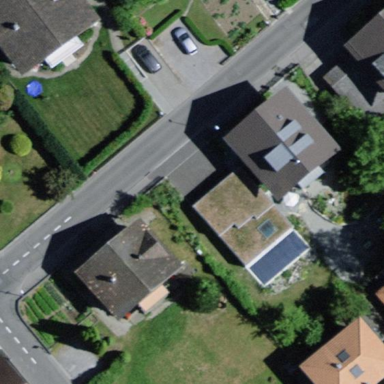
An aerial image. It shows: Garage.